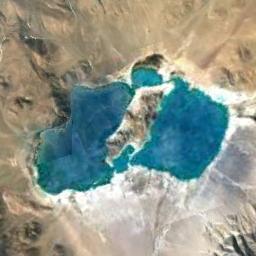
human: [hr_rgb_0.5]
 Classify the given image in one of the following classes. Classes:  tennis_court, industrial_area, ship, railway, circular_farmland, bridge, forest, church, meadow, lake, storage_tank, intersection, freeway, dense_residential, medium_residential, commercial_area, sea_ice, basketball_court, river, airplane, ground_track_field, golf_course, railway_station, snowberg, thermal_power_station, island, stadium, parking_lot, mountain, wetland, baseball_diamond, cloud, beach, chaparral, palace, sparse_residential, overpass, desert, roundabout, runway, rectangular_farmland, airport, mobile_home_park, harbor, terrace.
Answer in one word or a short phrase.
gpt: lake